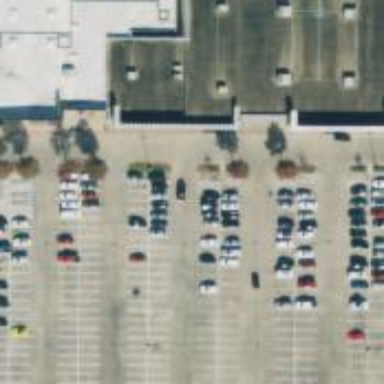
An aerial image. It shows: Parking space is available.